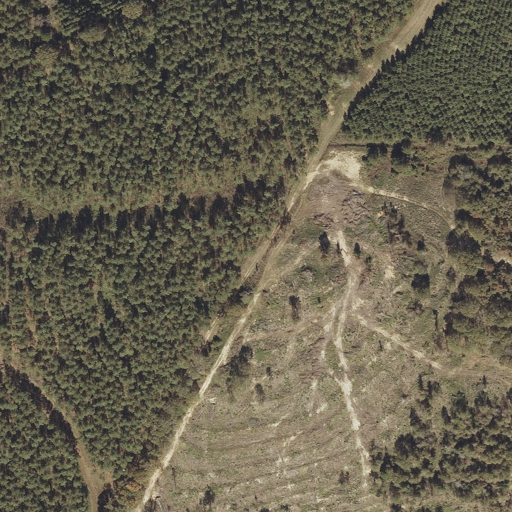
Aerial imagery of mountain in Alabama named Joe Hill containing evergreen forest, shrub, mixed forest, pasture, deciduous forest, and cultivated crops